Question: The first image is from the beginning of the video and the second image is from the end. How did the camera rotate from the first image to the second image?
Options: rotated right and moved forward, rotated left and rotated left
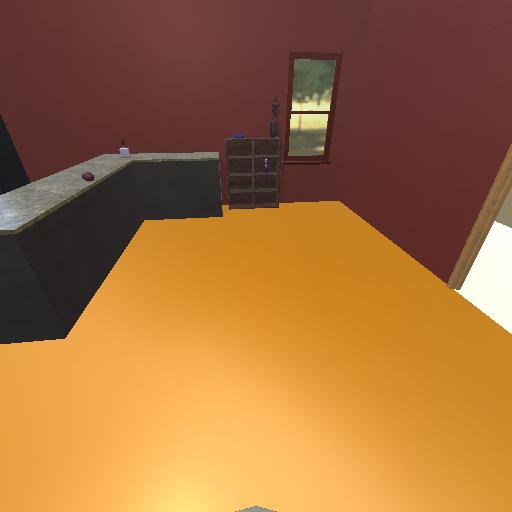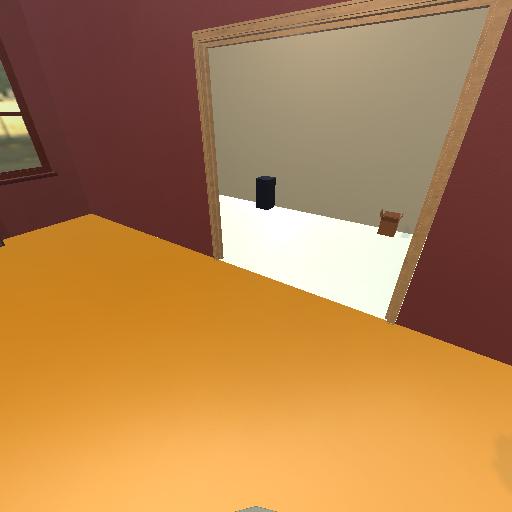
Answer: rotated right and moved forward